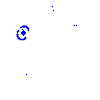
Particle: pion